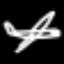
Label: airplane